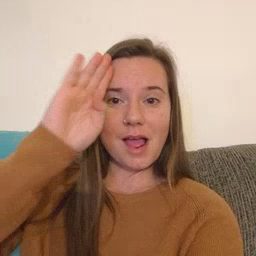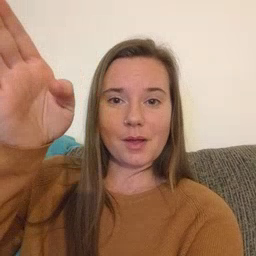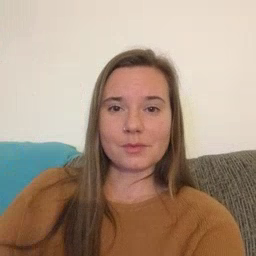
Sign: hello